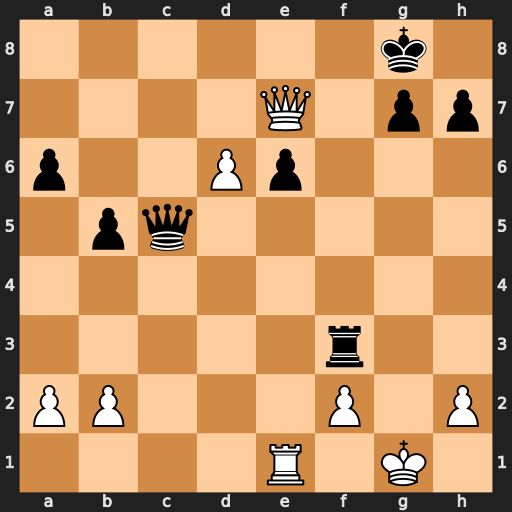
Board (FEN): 6k1/4Q1pp/p2Pp3/1pq5/8/5r2/PP3P1P/4R1K1
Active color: w
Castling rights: -
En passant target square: -
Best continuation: Re3 Rf7 Qe8+ Rf8 Qxe6+